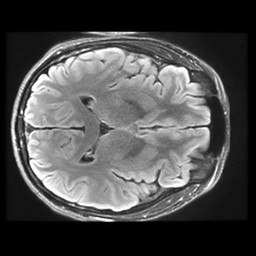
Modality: FLAIR
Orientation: axial
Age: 25
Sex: male
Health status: healthy
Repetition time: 12 s
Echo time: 0.09782 s